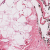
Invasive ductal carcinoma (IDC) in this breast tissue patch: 0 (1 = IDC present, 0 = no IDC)